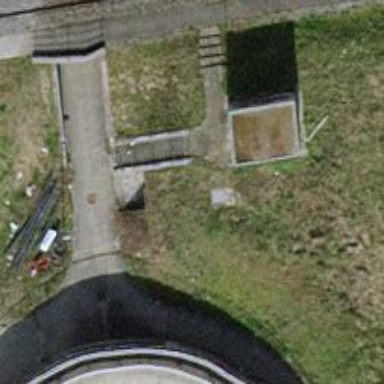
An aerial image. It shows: Set of concrete steps.